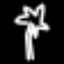
Label: palm tree